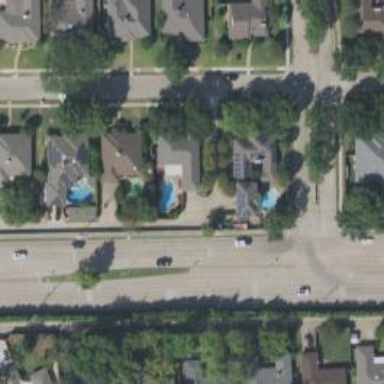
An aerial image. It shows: Alleyway designated as service road.